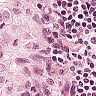
Metastatic tissue present: yes